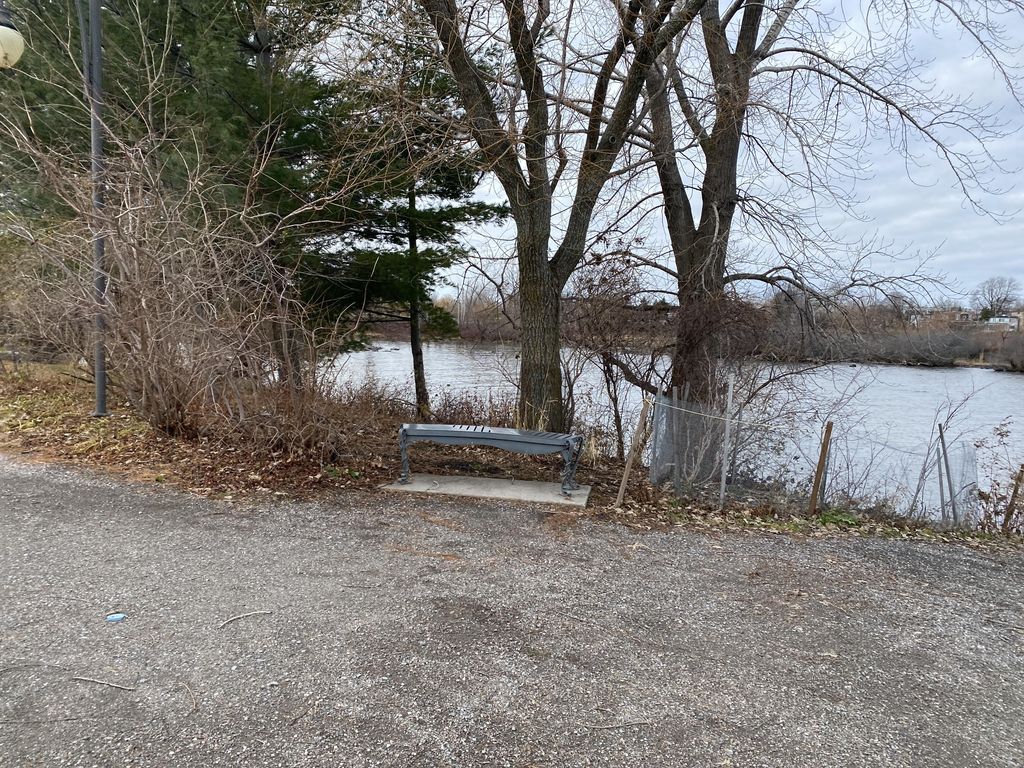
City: montreal